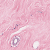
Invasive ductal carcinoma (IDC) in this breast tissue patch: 0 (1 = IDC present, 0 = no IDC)